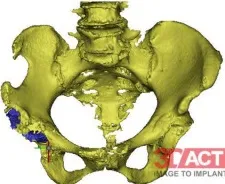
(A,B) Right acetabulum bone defects shown by 3D-reconstruction.
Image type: radiology (ct)